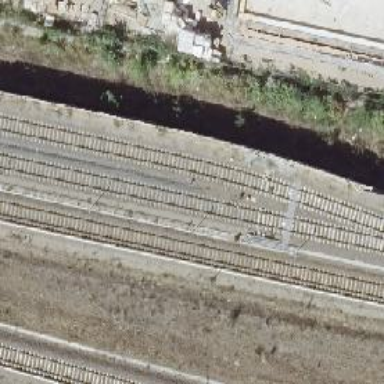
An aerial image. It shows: Railway milestone.